Interaction volume radius: 5 \u00c5
Interaction volume height: 10 \u00c5
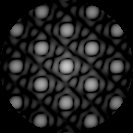
Disorder parameter: 0.004115